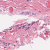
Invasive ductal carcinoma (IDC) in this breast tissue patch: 1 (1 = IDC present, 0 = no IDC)